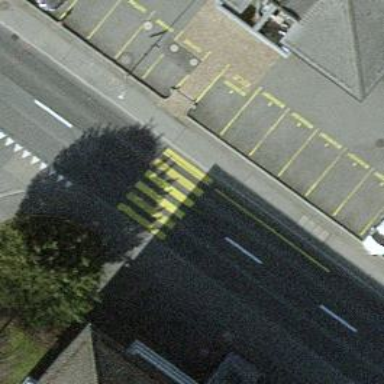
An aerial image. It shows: Zebra crossing on the road.